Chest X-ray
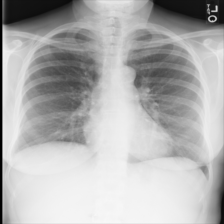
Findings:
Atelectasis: negative
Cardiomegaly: negative
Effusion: negative
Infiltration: negative
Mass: negative
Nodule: negative
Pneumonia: negative
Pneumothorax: negative
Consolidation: negative
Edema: negative
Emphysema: negative
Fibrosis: negative
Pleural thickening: negative
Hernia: negative